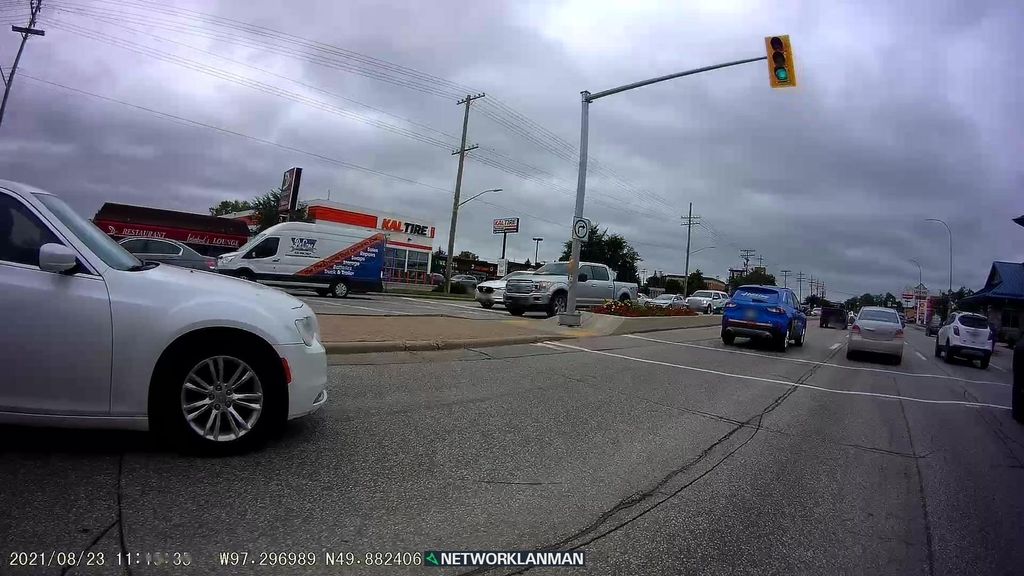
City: winnipeg